Field crop: tomato
Growth stage: 1
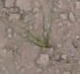
Species: cyperus